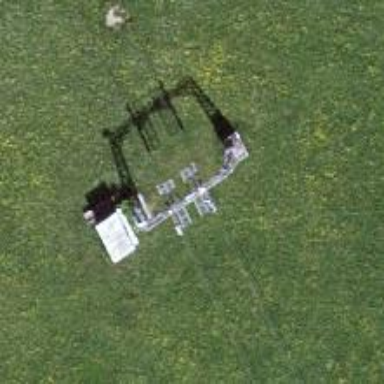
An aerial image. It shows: Pylon used for aerialway.